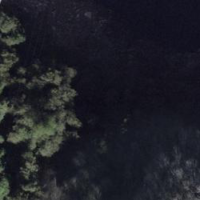
EUNIS habitat code: 41
Species observed at this site:
Ptyonoprogne rupestris